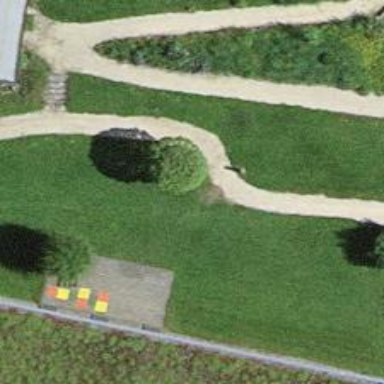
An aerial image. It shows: Path.